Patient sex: M
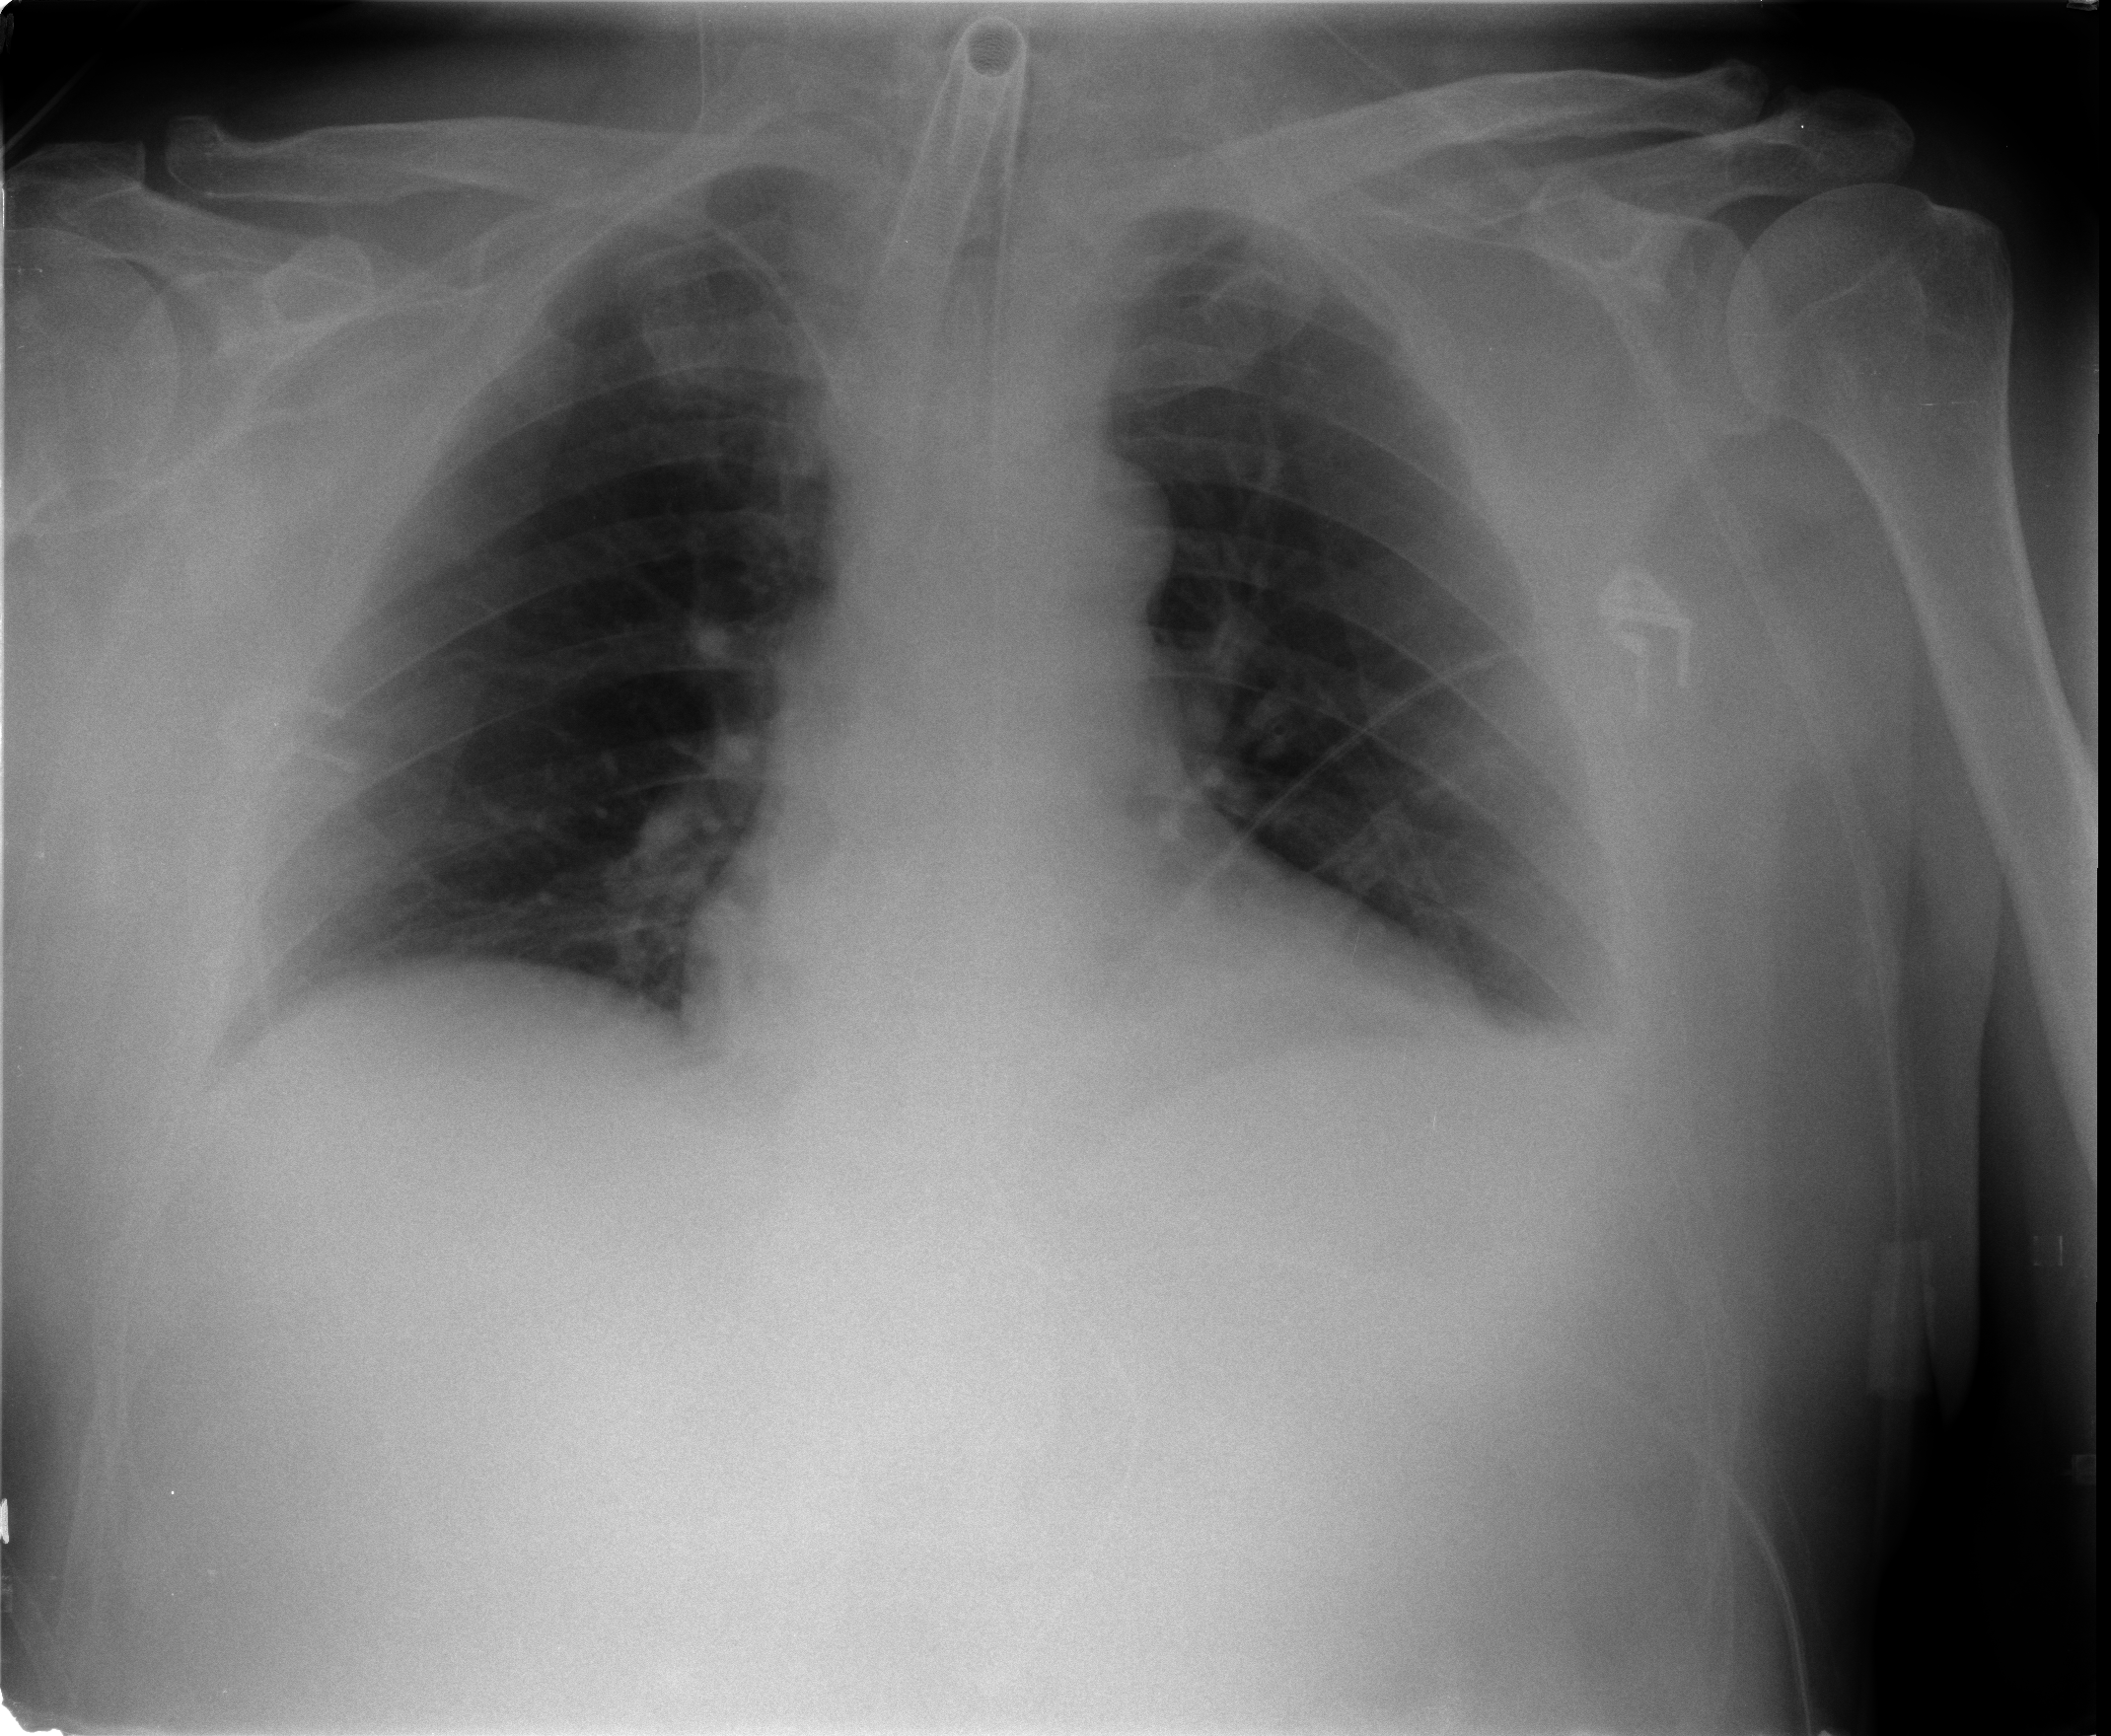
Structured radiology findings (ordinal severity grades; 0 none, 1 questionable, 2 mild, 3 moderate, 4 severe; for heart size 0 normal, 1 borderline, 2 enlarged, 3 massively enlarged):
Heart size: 0
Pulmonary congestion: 0
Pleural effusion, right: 0
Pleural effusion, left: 1
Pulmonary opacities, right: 0
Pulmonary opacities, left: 0
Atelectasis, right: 2
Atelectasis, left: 2